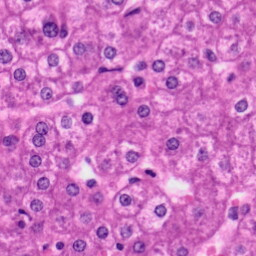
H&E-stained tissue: Liver